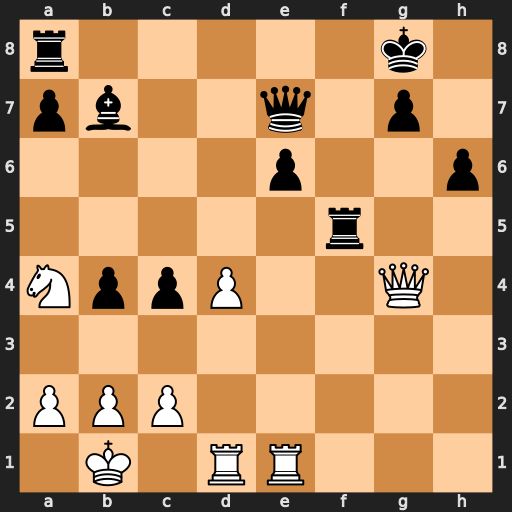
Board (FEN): r5k1/pb2q1p1/4p2p/5r2/NppP2Q1/8/PPP5/1K1RR3
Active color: w
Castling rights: -
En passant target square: -
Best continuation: Qxf5 exf5 Rxe7